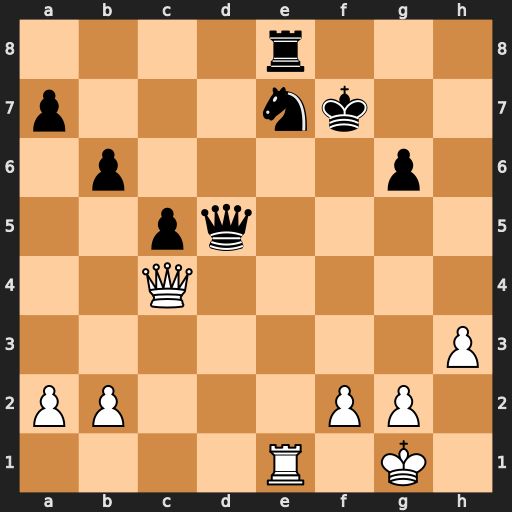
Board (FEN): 4r3/p3nk2/1p4p1/2pq4/2Q5/7P/PP3PP1/4R1K1
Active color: w
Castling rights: -
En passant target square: -
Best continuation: Rxe7+ Kf6 Qxd5